Question: NETDOM is a Microsoft command-line utility that allows you to rename and/or join a remote computer to a domain/workgroup.
The command looks like this
'''
NETDOM.exe /RENAMECOMPUTER:Abot /newname:NewA /userD:DomainAdmin /passwordD:password /userO:LocalAdmin /passwordO:password /force /reboot:30
'''
I made a CSV of computer names. in Column 1 is the "OLD-Computername" in Column 2 is the "NEW-Computername". It looks like this

I want to use a Powershell "FOREACH" loop to replace the $OldName and $NewName values with the "Old Name" and "New Name" values found in the CSV.
'''
FOREACH (I don't know what to put here) {
NETDOM.exe /RENAMECOMPUTER:$OldName /newname:$NewName /userD:DomainAdmin /passwordD:password /userO:LocalAdmin /passwordO:password /force /reboot:30
}
'''
I have only used FOREACH with a temp variable FOREACH ($temp in $something). Is it possible to use more than 1?
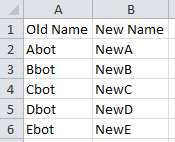
Answer: Use <URL> to prompt for credentials.
'''
$domainAdmin = Get-Credential -Message 'Domain Admin'
$localAdmin = Get-Credential -Message 'Local Admin'
Import-Csv 'C:\path o\your.csv' | ForEach-Object {
Rename-Computer -NewName $_.'New Name' -Computer $_.'Old Name' -DomainCredential $domainAdmin -LocalCredential $localAdmin -Restart -Force
}
'''
Use <URL> to get further information.